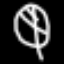
Label: leaf